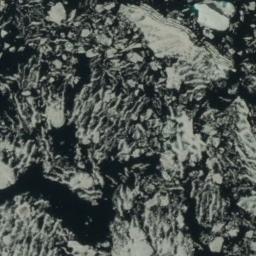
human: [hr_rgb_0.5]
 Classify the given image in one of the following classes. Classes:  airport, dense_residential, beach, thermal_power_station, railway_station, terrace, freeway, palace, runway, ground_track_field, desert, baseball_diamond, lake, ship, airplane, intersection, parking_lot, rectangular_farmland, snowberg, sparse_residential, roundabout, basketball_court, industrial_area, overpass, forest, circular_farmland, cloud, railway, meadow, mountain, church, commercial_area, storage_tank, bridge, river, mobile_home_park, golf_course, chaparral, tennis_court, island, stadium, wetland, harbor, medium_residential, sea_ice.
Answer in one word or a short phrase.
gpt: sea_ice